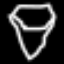
Label: diamond